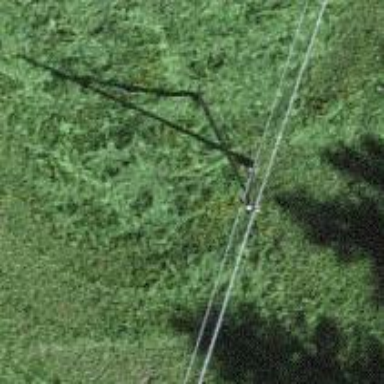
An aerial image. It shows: Power pole.